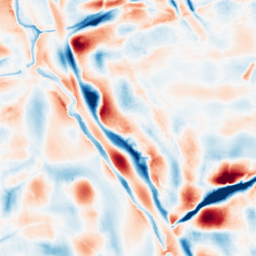
Category: wavelet
Decomposition family: wavelet_biorthogonal
Decomposition parameters: wavelet: bior4.4
level: 5
Upsampling method: bilinear
Upsampling parameters: scale: 2
Upsampling scale: 2